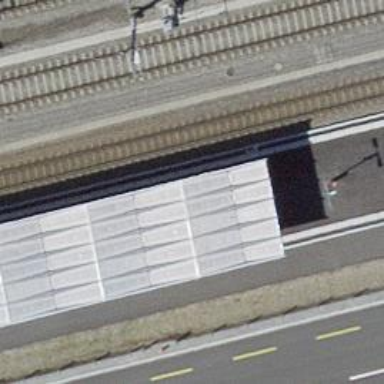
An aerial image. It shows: Light rail stop with public transport stop position along the railway.